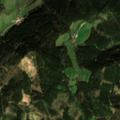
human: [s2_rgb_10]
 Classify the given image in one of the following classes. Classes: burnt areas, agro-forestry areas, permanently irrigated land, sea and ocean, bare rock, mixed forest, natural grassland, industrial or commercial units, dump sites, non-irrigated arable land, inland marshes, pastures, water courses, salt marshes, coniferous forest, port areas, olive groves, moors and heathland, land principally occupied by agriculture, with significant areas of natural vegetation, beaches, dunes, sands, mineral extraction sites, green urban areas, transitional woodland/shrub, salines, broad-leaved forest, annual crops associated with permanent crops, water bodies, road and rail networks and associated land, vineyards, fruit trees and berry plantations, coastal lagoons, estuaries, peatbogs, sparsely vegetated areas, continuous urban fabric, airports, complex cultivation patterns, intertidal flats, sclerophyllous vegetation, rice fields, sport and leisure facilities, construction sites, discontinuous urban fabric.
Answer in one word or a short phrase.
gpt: land principally occupied by agriculture, with significant areas of natural vegetation, coniferous forest, mixed forest